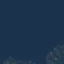
Land use / land cover class: SeaLake